Question: I'm using on my angular project this version of Angular Google Maps "@agm/core": "1.0.0-beta.2" . My concern is about how to re-draw the polygon I have drawn on my google Map, I'm storing the latitude and
longitude, How can I redraw my polygon ?

'''
<agm-map [latitude]="latitudeMapUpdate"
[longitude]="longitudeMapUpdate"
[disableDefaultUI]="false"
[zoom]="13"
(mapReady)="onMapReady($event)">
</agm-map>
onMapReady(map) {
this.initDrawingManager(map);
}
initDrawingManager(map: any) {
const self = this;
const options = {
drawingControl: true,
drawingControlOptions: {
drawingModes: ["polygon"]
},
polygonOptions: {
draggable: true,
editable: true
},
drawingMode: google.maps.drawing.OverlayType.POLYGON
};
const drawingManager = new google.maps.drawing.DrawingManager(options);
drawingManager.setMap(map);
google.maps.event.addListener(
drawingManager,
'overlaycomplete',
(event) => {
alert(event.overlay.getPath().getArray());
const paths = event.overlay.getPaths();
drawingManager.setDrawingMode(null);
self.updatePointList(event.overlay.getPath());
const newShape = event.overlay;
newShape.type = event.type;
google.maps.event.addListener(newShape, 'click', () => {
this.setSelectionPolygons(newShape)
});
this.setSelectionPolygons(newShape)
});
google.maps.event.addListener(drawingManager, 'drawingmode_changed', this.clearSelection);
google.maps.event.addListener(map, 'click', this.clearSelection);
google.maps.event.addDomListener(document.getElementById('delete-map-button'), 'click', this.deleteSelectedShape);
console.log({map});
}
'''
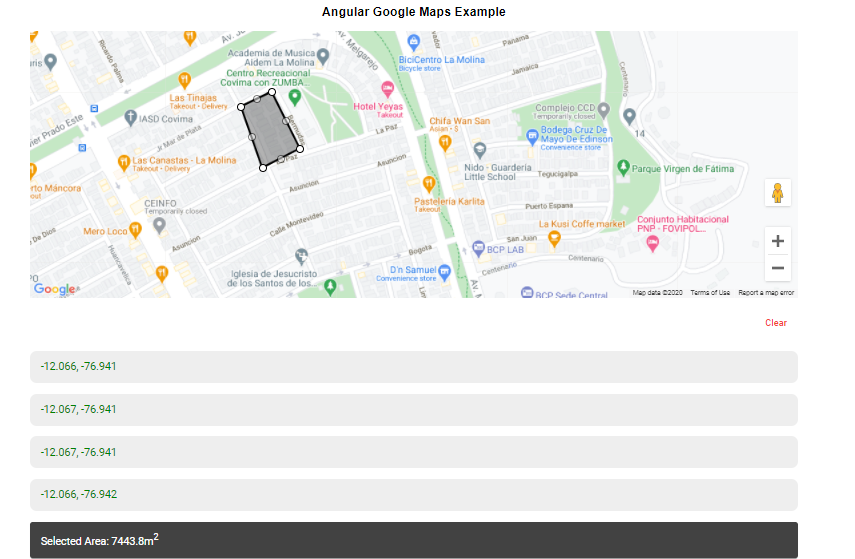
Answer: Instead of relying on 3rd party libraries/modules to implement the map for you, you can load the script directly so that you can use the google map's official documentations like this <URL> sample. To do this, simply load the JS map script in the index.html.
Here is a working sample for your reference: <URL>
'''
<script src="https://maps.googleapis.com/maps/api/js?key=YOUR_API_KEY"></script>
<my-app>loading</my-app>
'''
'''
html, body {
height: 100%;
margin: 0;
padding: 0;
}
.map {
height:100%;
}
'''
'''
<div #map class="map"></div>
'''
'''
import { Component, OnInit, ViewChild } from "@angular/core";
declare const google: any;
@Component({
selector: "my-maps",
templateUrl: "./simple-map.component.html",
styleUrls: ["./simple-map.component.css"]
})
export class MapComponent implements OnInit {
@ViewChild("map", { static: true }) mapElement: any;
map: any;
constructor() {}
ngOnInit() {
const mapProperties = {
center: new google.maps.LatLng(24.886, -70.268),
zoom: 5,
mapTypeId: google.maps.MapTypeId.ROADMAP
};
this.map = new google.maps.Map(
this.mapElement.nativeElement,
mapProperties
);
// Define the LatLng coordinates for the polygon's path.
const triangleCoords = [
{ lat: 25.774, lng: -80.19 },
{ lat: 18.466, lng: -66.118 },
{ lat: 32.321, lng: -64.757 },
{ lat: 25.774, lng: -80.19 }
];
// Construct the polygon.
const bermudaTriangle = new google.maps.Polygon({
paths: triangleCoords,
strokeColor: "#FF0000",
strokeOpacity: 0.8,
strokeWeight: 2,
fillColor: "#FF0000",
fillOpacity: 0.35
});
bermudaTriangle.setMap(this.map);
}
}
'''